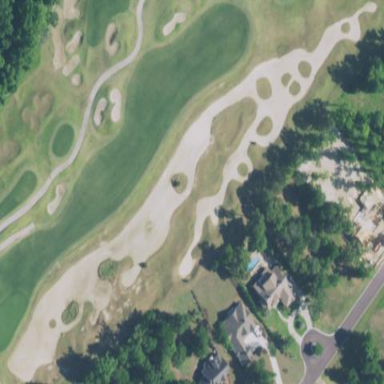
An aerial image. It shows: Sand bunker on golf course.